Interaction volume radius: 5 \u00c5
Interaction volume height: 45 \u00c5
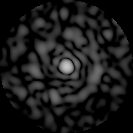
Disorder parameter: 0.8417